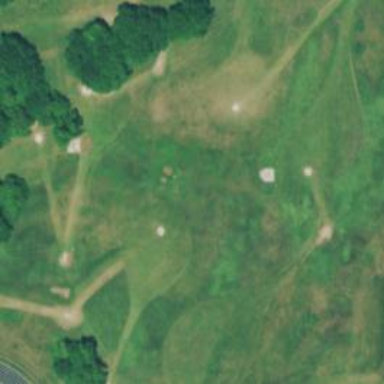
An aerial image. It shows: Disc golf course designed for leisure and sport.